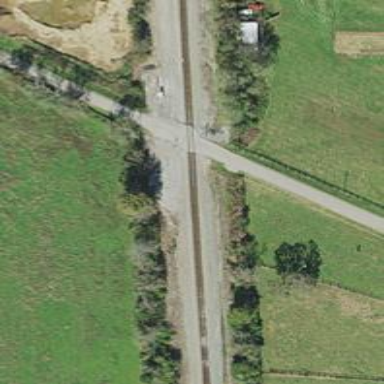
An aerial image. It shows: Level crossing along the railway.